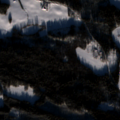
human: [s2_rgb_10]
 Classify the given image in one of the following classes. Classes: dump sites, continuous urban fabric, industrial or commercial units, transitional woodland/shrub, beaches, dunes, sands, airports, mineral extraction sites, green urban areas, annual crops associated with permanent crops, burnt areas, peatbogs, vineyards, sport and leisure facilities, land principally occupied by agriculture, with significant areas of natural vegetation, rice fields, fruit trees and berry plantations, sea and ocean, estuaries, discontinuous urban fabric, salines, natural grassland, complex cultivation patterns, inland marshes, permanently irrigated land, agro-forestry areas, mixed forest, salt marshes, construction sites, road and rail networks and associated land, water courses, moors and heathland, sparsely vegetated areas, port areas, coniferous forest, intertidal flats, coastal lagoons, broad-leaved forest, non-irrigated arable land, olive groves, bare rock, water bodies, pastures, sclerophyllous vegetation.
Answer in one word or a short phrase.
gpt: non-irrigated arable land, land principally occupied by agriculture, with significant areas of natural vegetation, mixed forest, transitional woodland/shrub